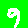
Digit: 9